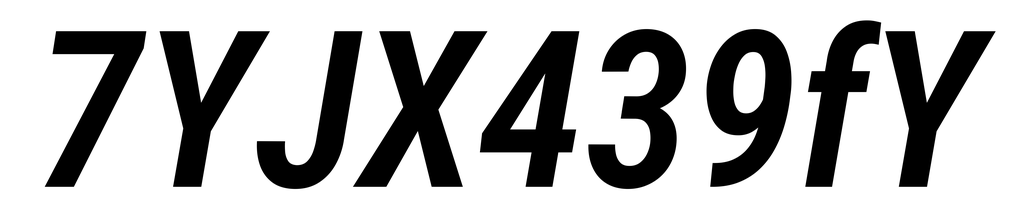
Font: Roboto-Italic_Condensed_SemiBold_Italic